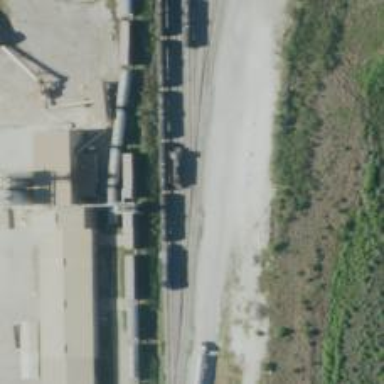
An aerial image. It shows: Rail spur service.